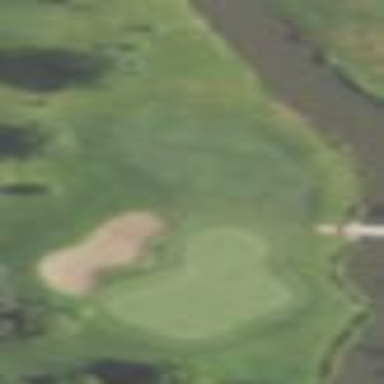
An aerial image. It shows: Rough grassy area used for golf.